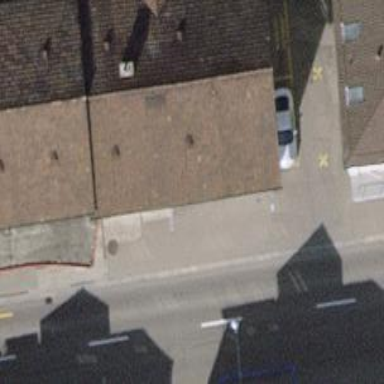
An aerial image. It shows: Restaurant.